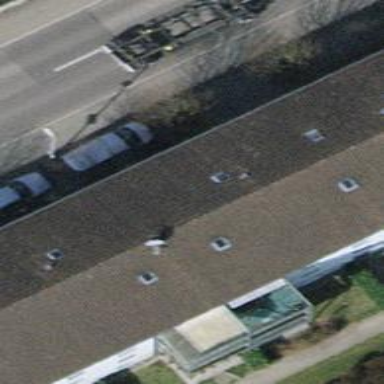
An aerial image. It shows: Street-side parking area.